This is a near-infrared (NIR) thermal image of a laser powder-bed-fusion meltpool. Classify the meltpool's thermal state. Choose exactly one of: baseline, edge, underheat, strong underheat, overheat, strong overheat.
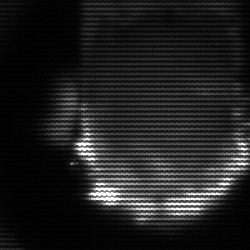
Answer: baseline